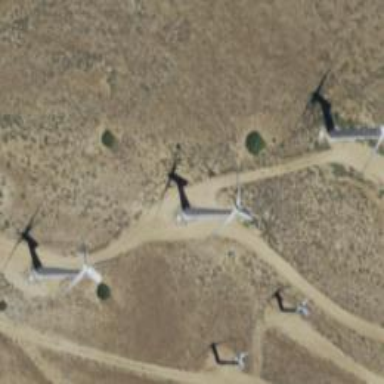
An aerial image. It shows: Wind power generator with wind turbines.